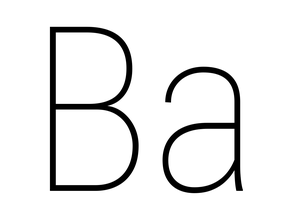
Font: Roboto_Condensed_Thin